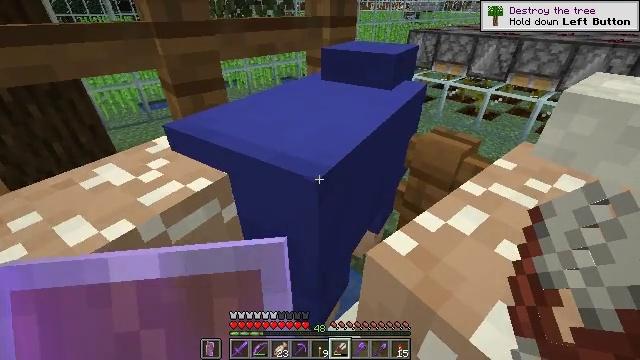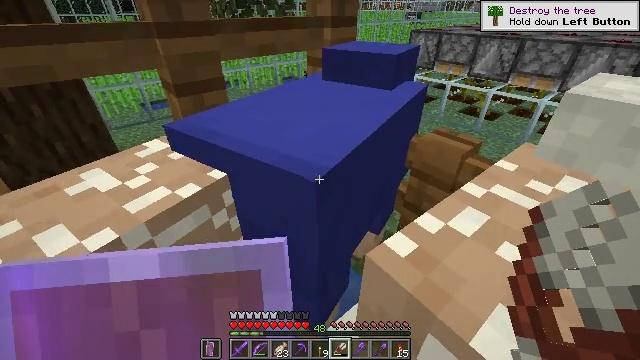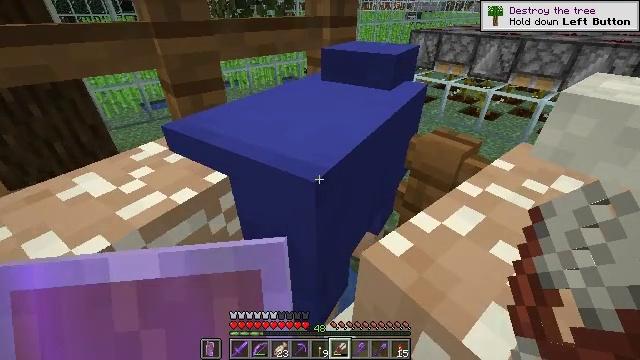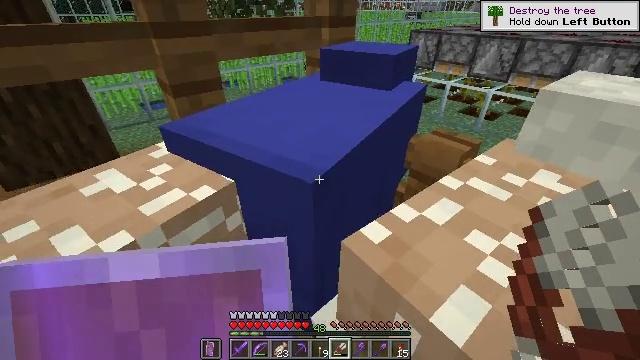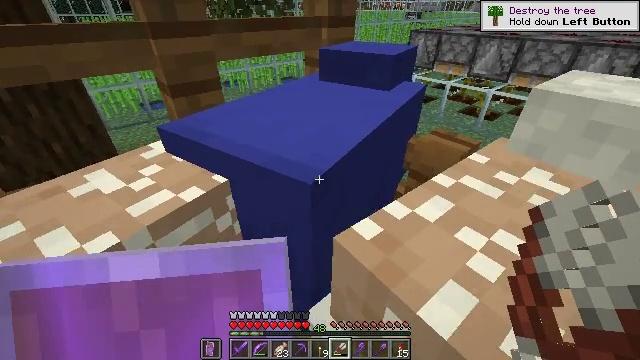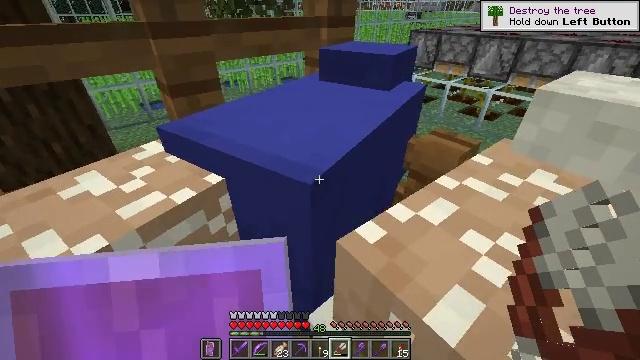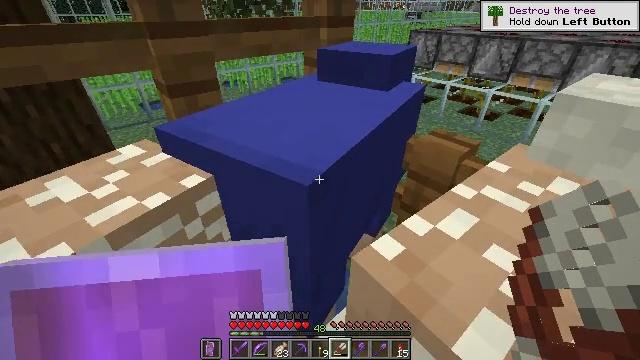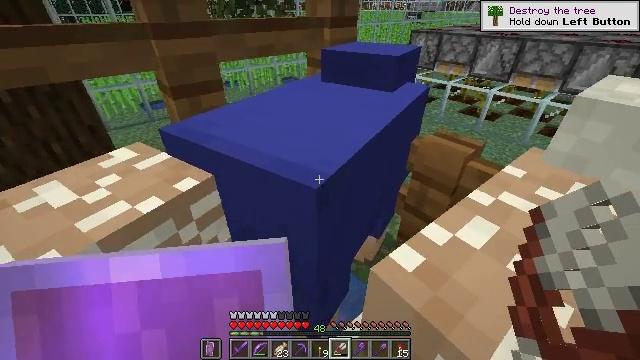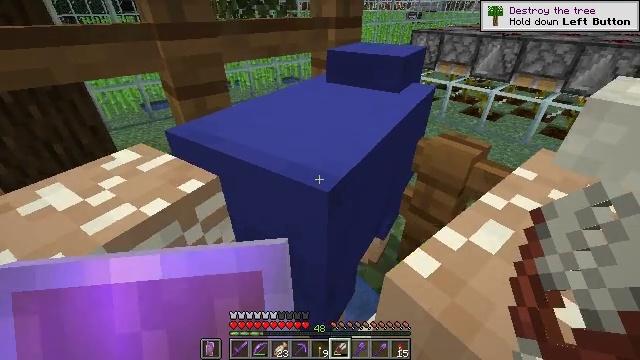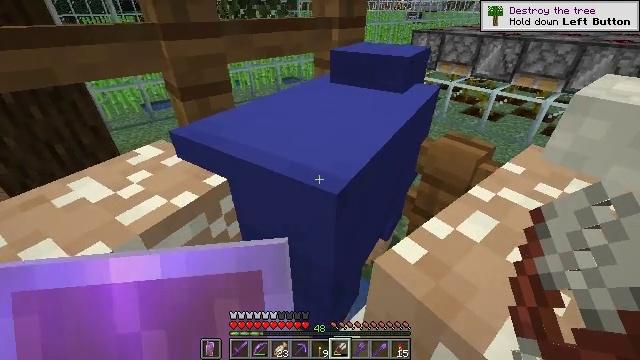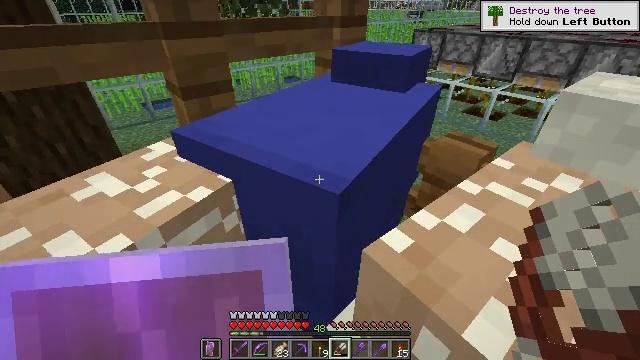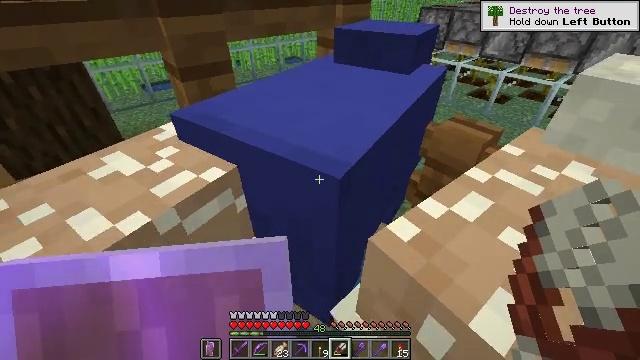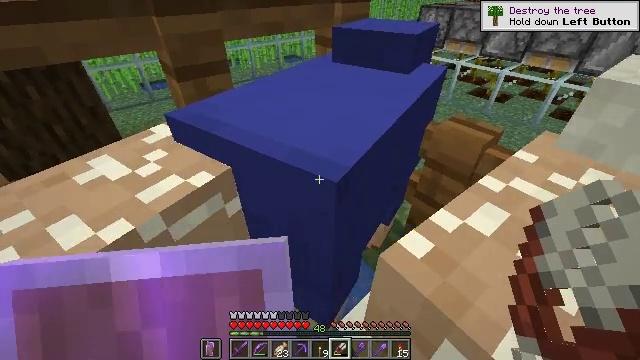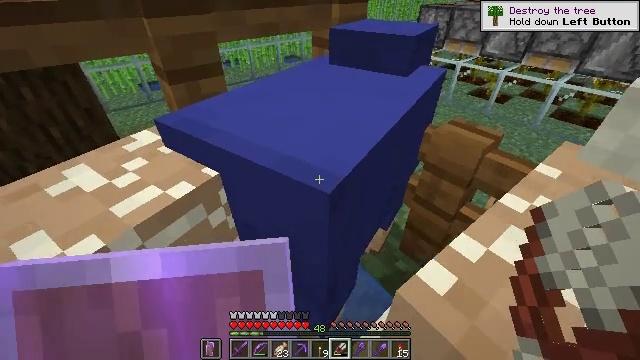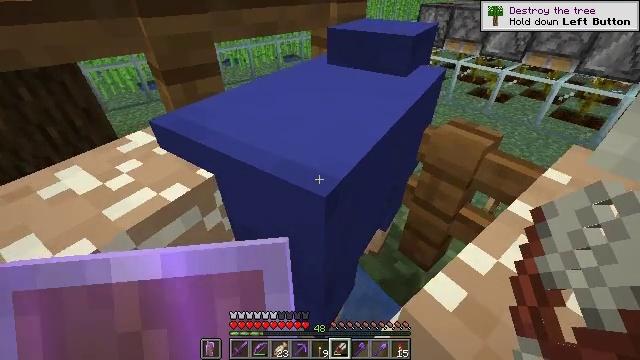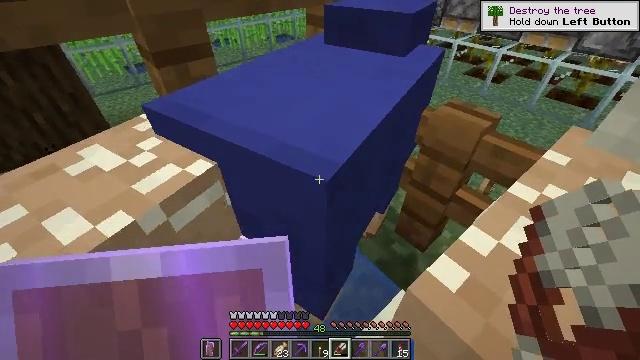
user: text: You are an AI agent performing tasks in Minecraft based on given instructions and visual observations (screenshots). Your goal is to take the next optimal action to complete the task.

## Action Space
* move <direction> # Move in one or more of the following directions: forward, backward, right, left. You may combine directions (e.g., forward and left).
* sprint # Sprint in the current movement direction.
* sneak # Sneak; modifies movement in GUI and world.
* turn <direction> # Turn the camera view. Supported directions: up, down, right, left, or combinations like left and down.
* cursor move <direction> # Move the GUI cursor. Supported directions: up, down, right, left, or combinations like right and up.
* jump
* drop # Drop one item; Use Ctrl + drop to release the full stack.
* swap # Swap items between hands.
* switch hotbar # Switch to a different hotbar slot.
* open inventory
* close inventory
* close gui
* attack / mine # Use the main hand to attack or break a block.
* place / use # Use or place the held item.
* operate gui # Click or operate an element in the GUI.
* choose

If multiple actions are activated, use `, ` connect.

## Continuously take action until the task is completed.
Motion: motion action
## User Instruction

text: craft item air
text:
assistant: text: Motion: no_op
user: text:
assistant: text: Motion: no_op
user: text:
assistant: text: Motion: use / place
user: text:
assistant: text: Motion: use / place
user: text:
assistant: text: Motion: use / place
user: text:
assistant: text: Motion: use / place
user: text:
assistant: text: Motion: no_op
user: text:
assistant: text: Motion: no_op
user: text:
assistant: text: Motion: no_op
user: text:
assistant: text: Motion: no_op
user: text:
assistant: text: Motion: turn down
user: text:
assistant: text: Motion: no_op
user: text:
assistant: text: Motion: no_op
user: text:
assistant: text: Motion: no_op
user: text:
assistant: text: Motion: turn right and down
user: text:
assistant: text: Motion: move forward, turn right and down
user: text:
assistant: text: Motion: move forward, turn right and down
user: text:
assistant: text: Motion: move forward, turn right and down
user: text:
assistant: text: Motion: move forward
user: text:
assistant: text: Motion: move forward, turn right and down
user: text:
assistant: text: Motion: move forward, turn right and down
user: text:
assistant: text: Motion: move forward, turn down
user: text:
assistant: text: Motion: no_op
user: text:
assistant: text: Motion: no_op
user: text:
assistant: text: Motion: no_op
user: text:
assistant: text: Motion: no_op
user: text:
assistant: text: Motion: no_op
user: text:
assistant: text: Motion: no_op
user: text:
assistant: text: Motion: no_op
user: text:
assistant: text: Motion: no_op